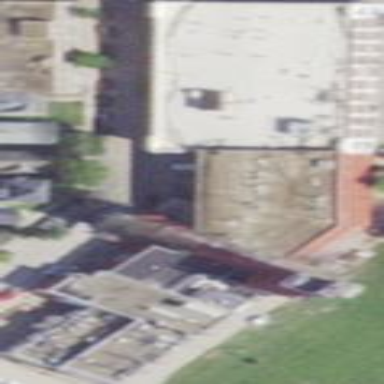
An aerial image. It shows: Industrial building.